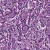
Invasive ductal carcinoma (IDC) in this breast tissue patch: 1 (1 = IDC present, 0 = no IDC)